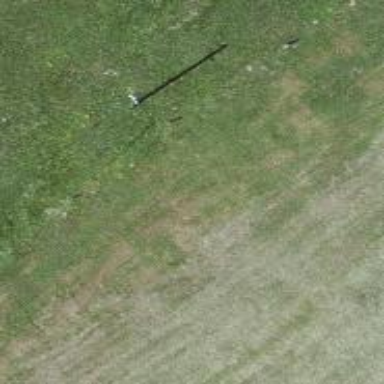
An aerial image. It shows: Power pole.